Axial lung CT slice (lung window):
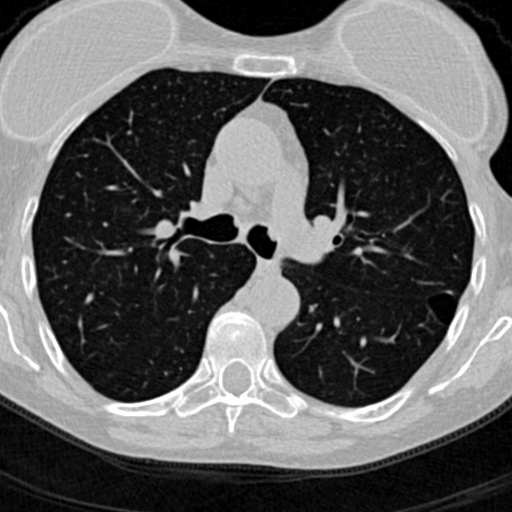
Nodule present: no